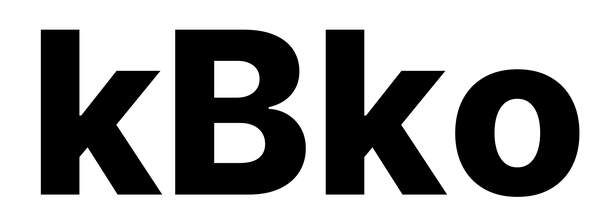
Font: Inter_ExtraBold